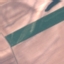
Land use / land cover: AnnualCrop